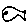
Label: fish